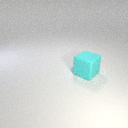
large cyan rubber cube